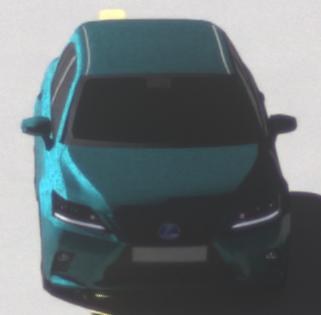
Make: Lexus
Model: CT 200h
Detailed model: CT (A10)
Model produced from: 2014/03
Model produced until: 2017/10
Doors: 5
Color: blue
Road condition: dry road
Daytime: morning or afternoon
Contrast: high contrast